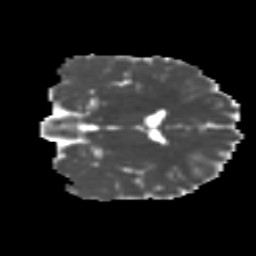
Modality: MD
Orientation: coronal
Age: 16
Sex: male
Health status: ill
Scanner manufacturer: ge
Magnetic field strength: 3 T
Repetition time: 7.031 s
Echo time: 0.0835 s